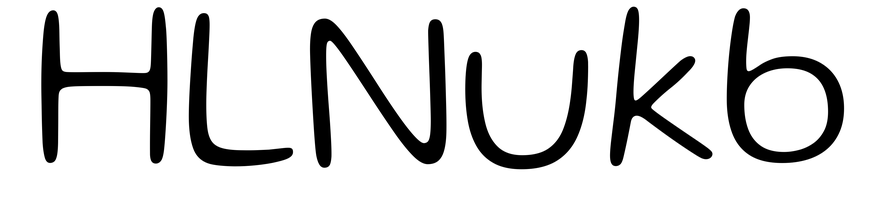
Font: Gluten_ExtraLight